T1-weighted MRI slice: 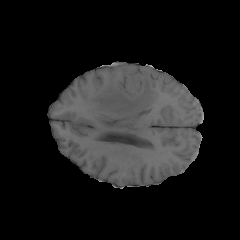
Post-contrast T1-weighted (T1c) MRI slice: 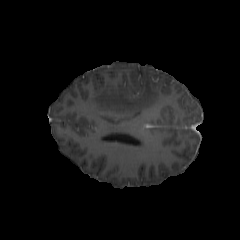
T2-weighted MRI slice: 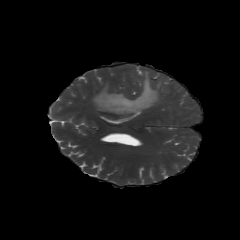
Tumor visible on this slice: yes